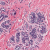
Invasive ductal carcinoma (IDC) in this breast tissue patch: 0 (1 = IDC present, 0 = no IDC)